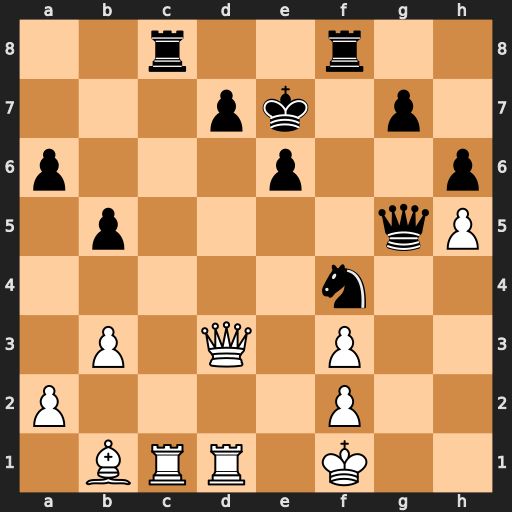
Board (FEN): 2r2r2/3pk1p1/p3p2p/1p4qP/5n2/1P1Q1P2/P4P2/1BRR1K2
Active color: w
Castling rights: -
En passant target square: -
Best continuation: Qxd7+ Kf6 Rxc8